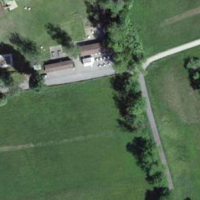
EUNIS habitat code: 24
Species observed at this site:
Gryllotalpa gryllotalpa
Mentha aquatica
Euonymus europaeus
Ciconia ciconia
Lathyrus pratensis
Passer montanus
Filipendula ulmaria